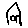
Label: house